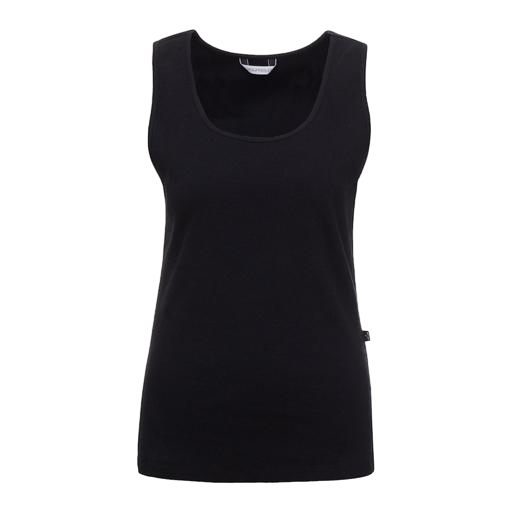
longline singlet, black women's vest, black jersey tank, white background